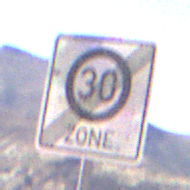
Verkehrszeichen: EndeZone30
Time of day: Midday
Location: Outdoor (Nature)
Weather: Clear
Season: NotSpecified
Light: Natural